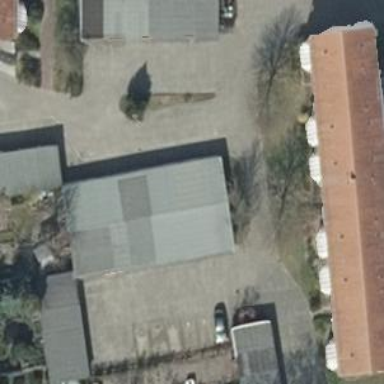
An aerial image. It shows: Garage building.